Question: I'm currently having a problem with custom drawing with core graphics. When I try to draw a kind of rectangle with a rounded border, i get an extra line that i don't want. I've read the documentation and it says that when you draw an arc it draw a line to the origin of the arc. But i don't succeed in finding a solution that would avoid this line. Here is a pic :

So i want to avoid this grey line at the top, under my arc
And here is my code :
'''
//Tracer
CGContextBeginPath(context);
CGContextSetStrokeColorWithColor(context, wormBorderColor);
CGContextSetFillColorWithColor(context, wormFillColor);
//Tracer la ligne de gauche
CGContextMoveToPoint(context, leftX, startingY);
CGContextAddLineToPoint(context, leftX, startingY-wormHeight);
//CGContextClosePath(context);
//tracer l'arc superieur
CGContextMoveToPoint(context, rightX, startingY-wormHeight);
CGContextAddArc(context, centerX, startingY-wormHeight, echelleSize/2, 0,M_PI , 1);
CGContextClosePath(context);
CGContextAddLineToPoint(context, rightX, startingY);
//CGContextAddRect(context, CGRectMake(leftX, startingY, rightX-leftX, wormHeight));
//CGContextClosePath(context);
CGContextStrokePath(context);
'''
Please excuse my poor english.
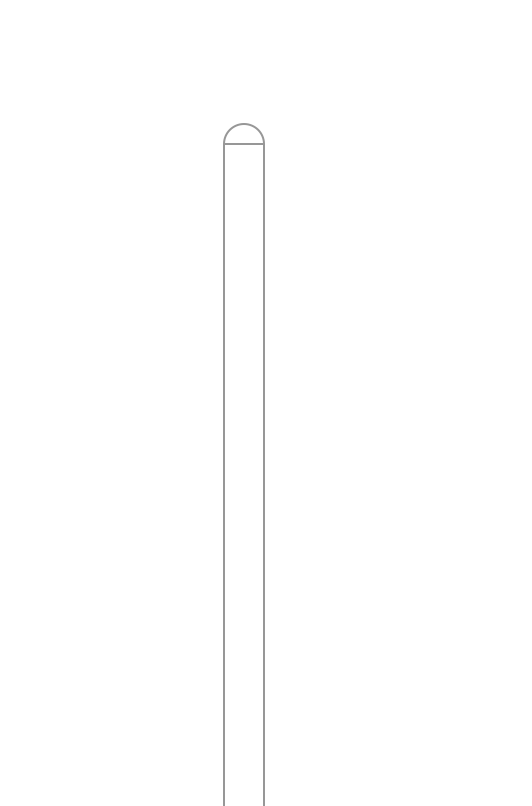
Answer: The horizontal line at the bottom of the arc is caused by the 'CGContextClosePath'. To make this same image without the horizontal line change the code:
'''
//tracer l'arc superieur
CGContextMoveToPoint(context, rightX, startingY-wormHeight);
CGContextAddArc(context, centerX, startingY-wormHeight, echelleSize/2, 0,M_PI , 1);
CGContextClosePath(context);
CGContextAddLineToPoint(context, rightX, startingY);
'''
to:
'''
//tracer l'arc superieur
CGContextMoveToPoint(context, rightX, startingY-wormHeight);
CGContextAddArc(context, centerX, startingY-wormHeight, echelleSize/2, 0,M_PI , 1);
CGContextMoveToPoint(context, rightX, startingY-wormHeight);
CGContextAddLineToPoint(context, rightX, startingY);
'''
Modified the code to draw the path in a way that it can be filled, and added a fill at the end.
'''
//Tracer
CGContextBeginPath(context);
CGContextSetStrokeColorWithColor(context, wormBorderColor);
CGContextSetFillColorWithColor(context, wormFillColor);
//Deplacez a l'origine
CGContextMoveToPoint(context, leftX, startingY);
//Tracer la ligne de gauche
CGContextAddLineToPoint(context, leftX, startingY-wormHeight);
//tracer l'arc superieur - clockwise
CGContextAddArc(context, centerX, startingY-wormHeight, echelleSize/2, 0,M_PI , 0);
//Tracer la ligne de droite
CGContextAddLineToPoint(context, rightX, startingY);
CGContextStrokePath(context);
CGContextFillPath(context);
'''
Sorry for my poor French ;-)